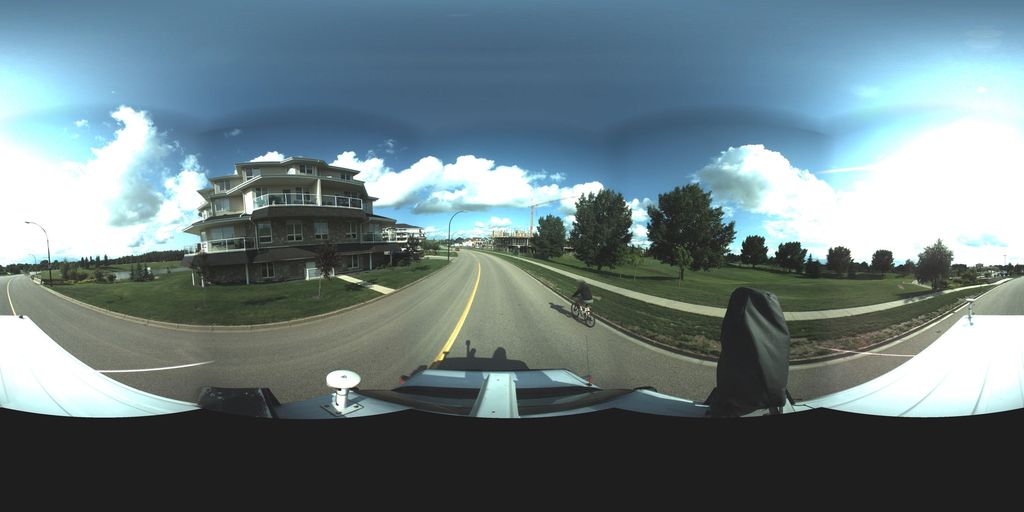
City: saskatoon